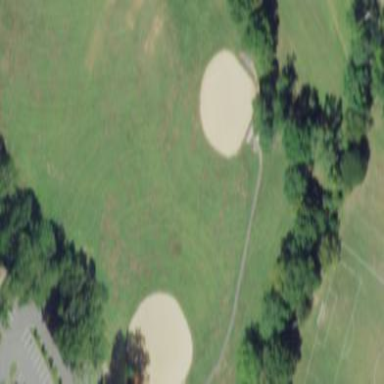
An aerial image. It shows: Softball pitch for leisure land activities.